The plot is a Hilbert-envelope spectrum of a rotating bearing's acceleration signal, annotated with the bearing's characteristic defect frequencies. What is the most likely bearing condition (normal, inner_race, outer_race, ball)?
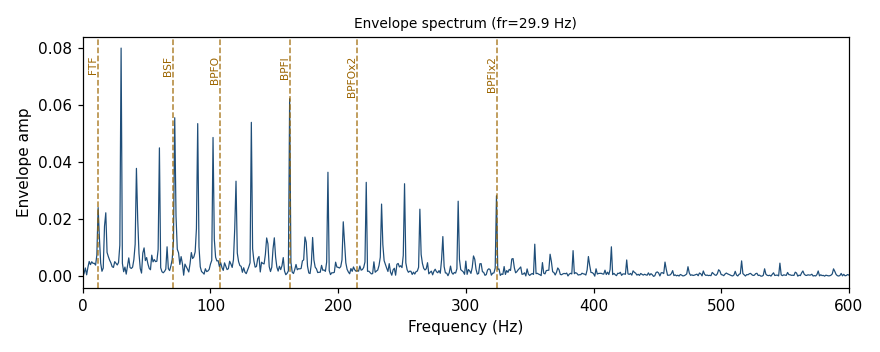
Answer: inner_race